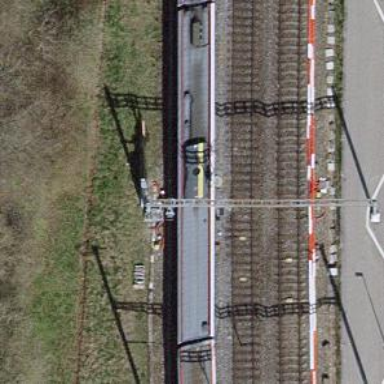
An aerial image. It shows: Railway signal.